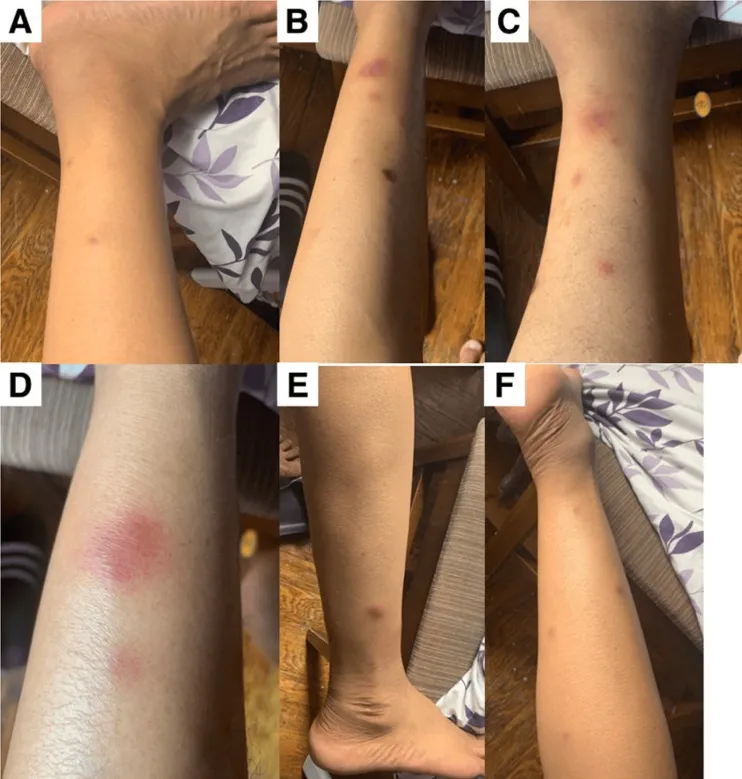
Pancreatic panniculitis - example of numerous tender, erythematous, and violaceous subcutaneous nodules on the bilateral lower extremities.
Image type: medical_photograph (skin_photograph)